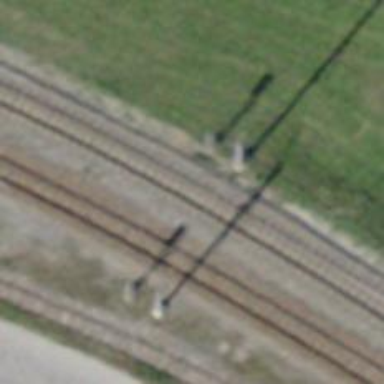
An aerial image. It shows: Railway signal.